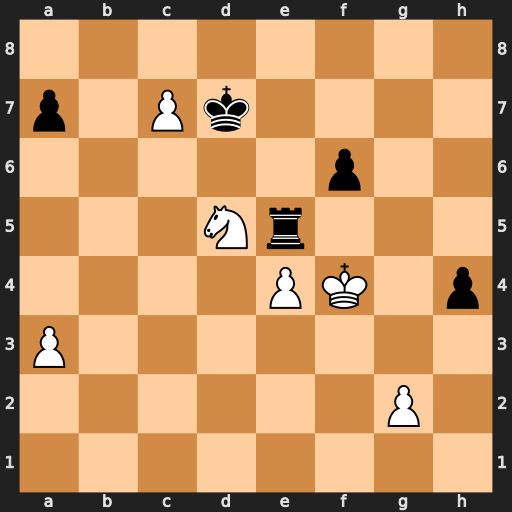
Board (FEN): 8/p1Pk4/5p2/3Nr3/4PK1p/P7/6P1/8
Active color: w
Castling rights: -
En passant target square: -
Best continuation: Nxf6+ Kxc7 Kxe5